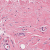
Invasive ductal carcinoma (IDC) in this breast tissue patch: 0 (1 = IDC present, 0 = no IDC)